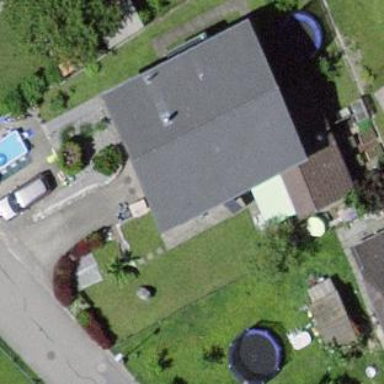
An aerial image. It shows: Residential building.